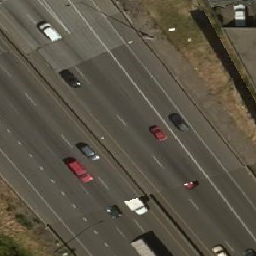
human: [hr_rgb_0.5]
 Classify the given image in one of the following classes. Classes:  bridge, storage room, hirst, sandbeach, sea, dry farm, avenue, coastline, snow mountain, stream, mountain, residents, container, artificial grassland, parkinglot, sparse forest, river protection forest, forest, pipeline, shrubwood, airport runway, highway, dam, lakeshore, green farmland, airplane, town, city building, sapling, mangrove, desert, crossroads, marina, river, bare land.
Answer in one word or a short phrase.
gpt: highway